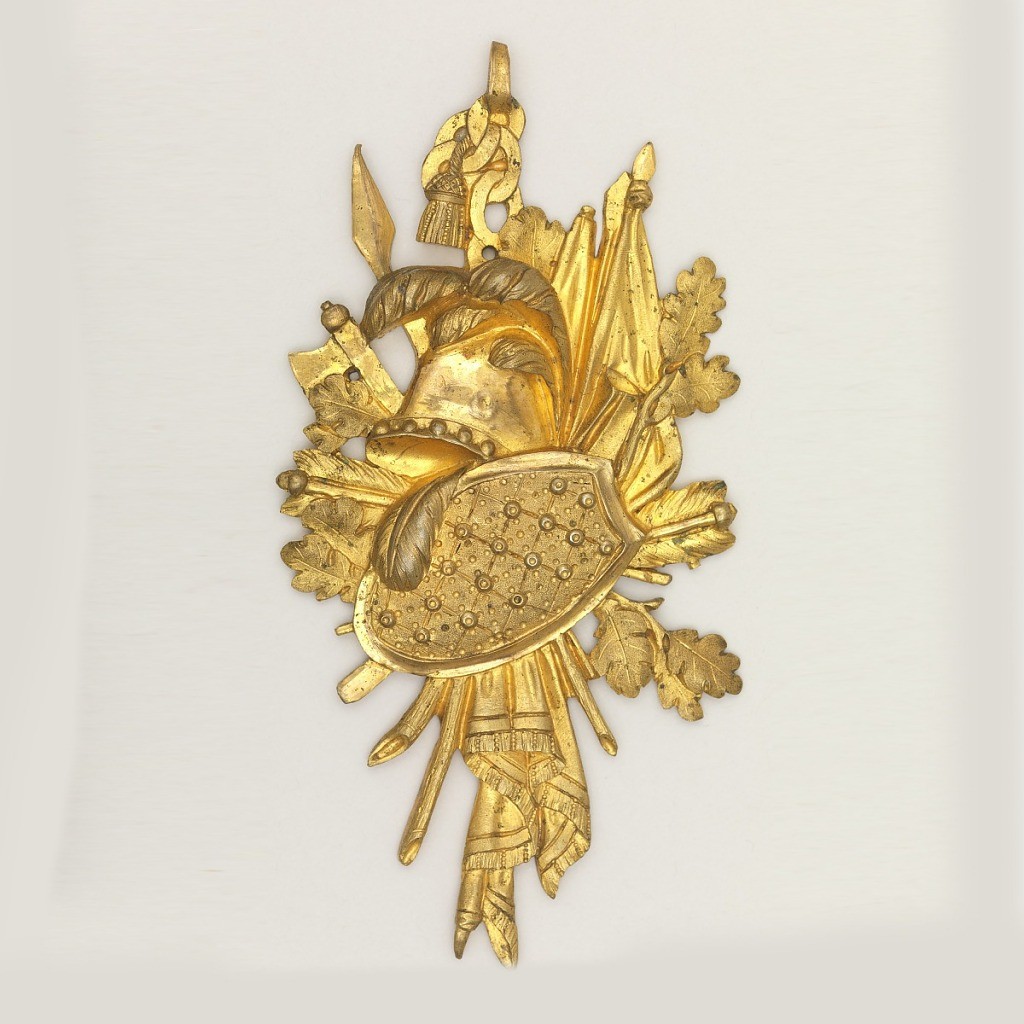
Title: Furniture applique
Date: ca. 1790
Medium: Gilt bronze
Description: Helmet and flags, oak leaves and shield.